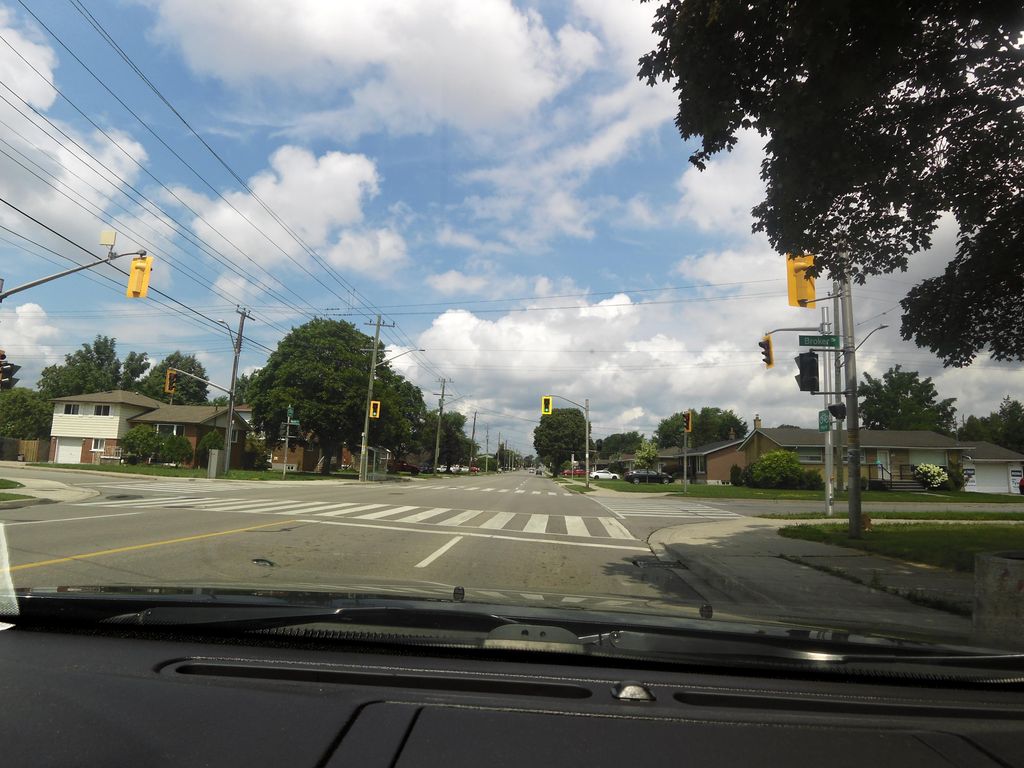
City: hamilton